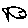
Label: fish